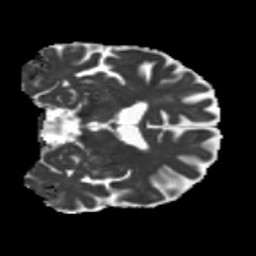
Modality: MD
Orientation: coronal
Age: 62
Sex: male
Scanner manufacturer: siemens
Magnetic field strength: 3 T
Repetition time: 5.25 s
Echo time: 0.08 s